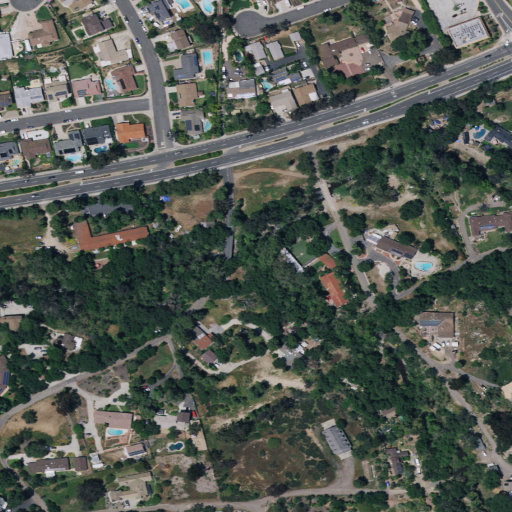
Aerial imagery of valley in California named Beeler Canyon containing open development, medium intensity development, low intensity development, grassland, shrub, high intensity development, and evergreen forest